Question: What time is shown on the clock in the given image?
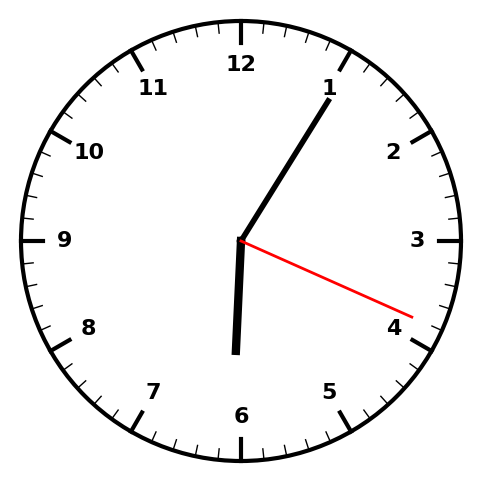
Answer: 06:05:19